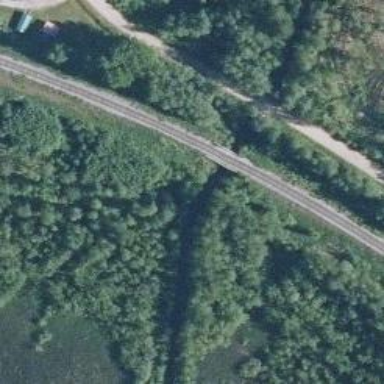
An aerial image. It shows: Bridge over railway line.